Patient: sex M, age 35
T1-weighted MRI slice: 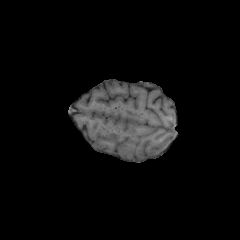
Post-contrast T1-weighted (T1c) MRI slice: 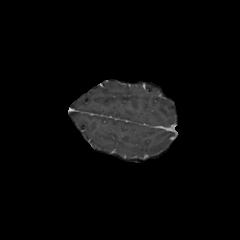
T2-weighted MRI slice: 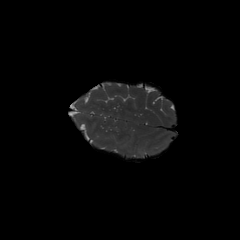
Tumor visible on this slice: yes
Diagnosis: Astrocytoma, IDH-wildtype
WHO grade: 2